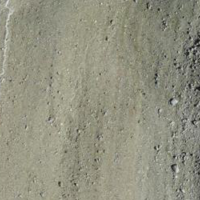
EUNIS habitat code: 48
Species observed at this site:
Jacobaea incana